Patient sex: F
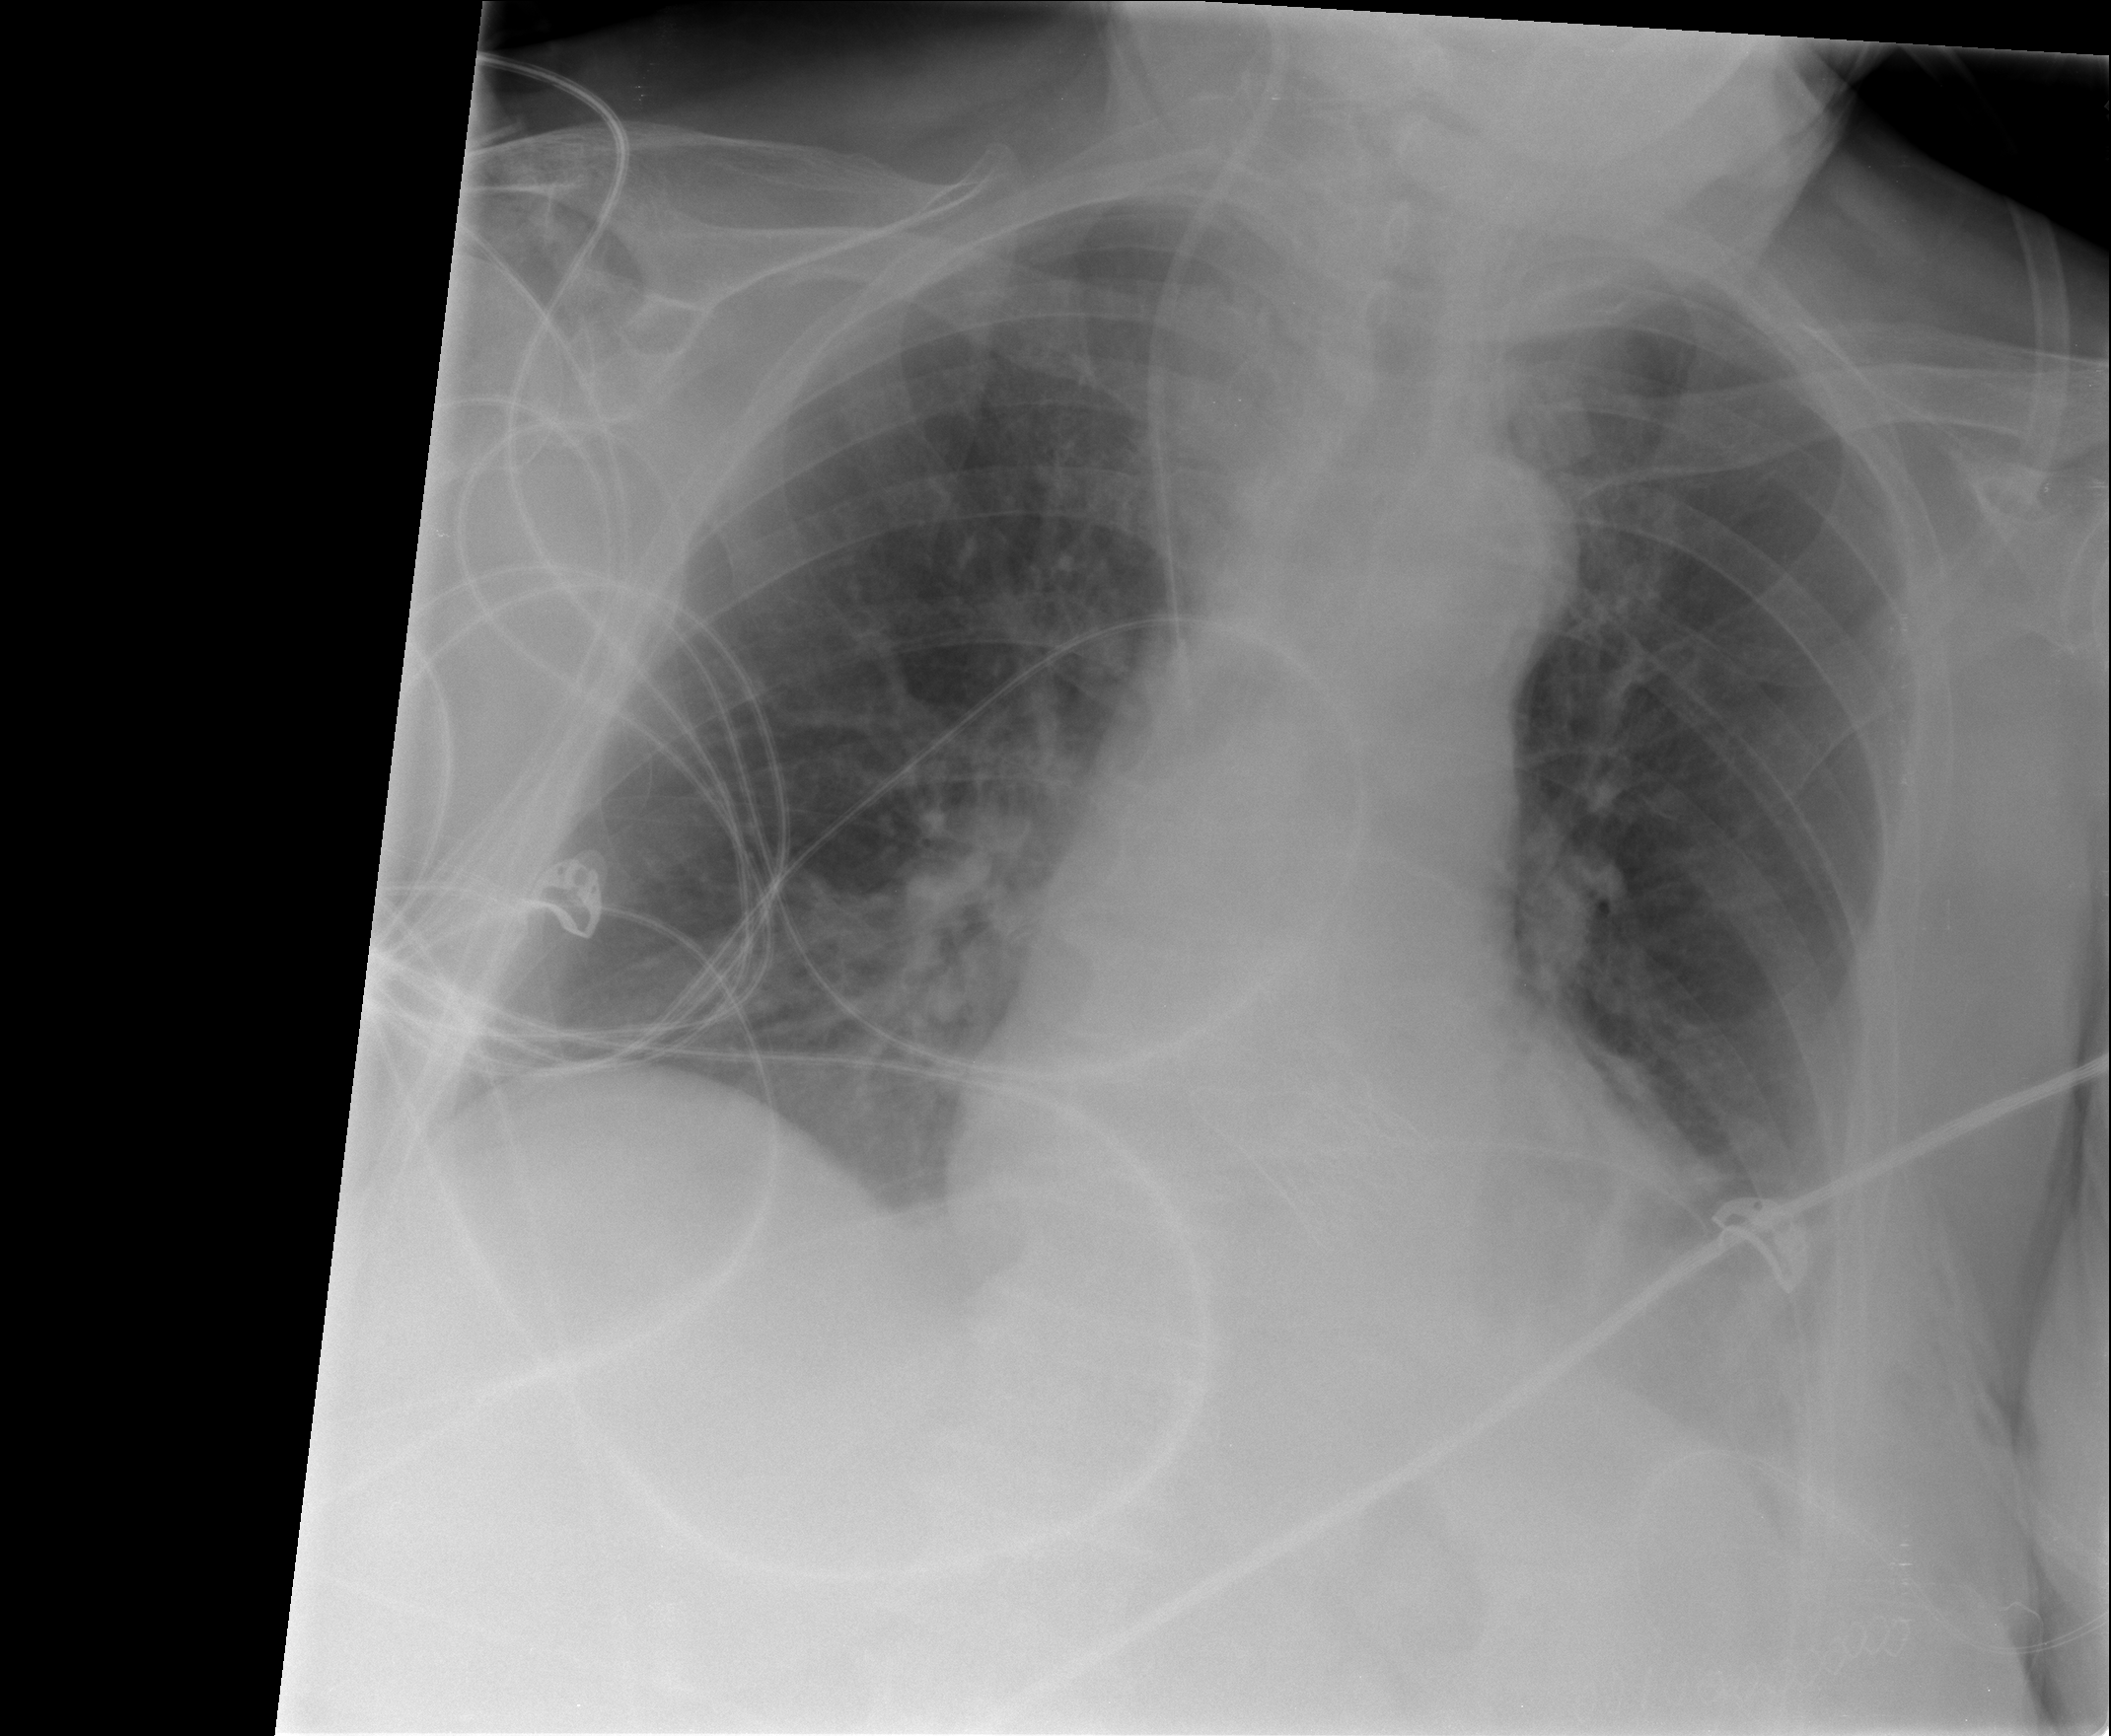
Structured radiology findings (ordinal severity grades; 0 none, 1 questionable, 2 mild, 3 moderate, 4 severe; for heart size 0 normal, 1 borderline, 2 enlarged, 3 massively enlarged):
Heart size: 0
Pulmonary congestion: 2
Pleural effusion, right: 0
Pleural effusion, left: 2
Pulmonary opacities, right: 0
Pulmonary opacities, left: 0
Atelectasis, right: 0
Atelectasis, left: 2